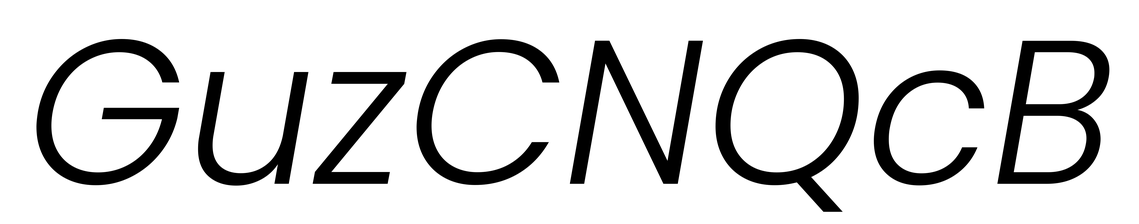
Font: Poppins-LightItalic